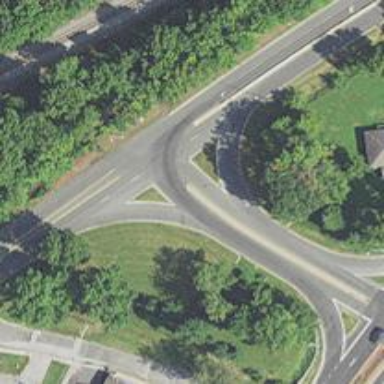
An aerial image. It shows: Asphalt trunk link road.